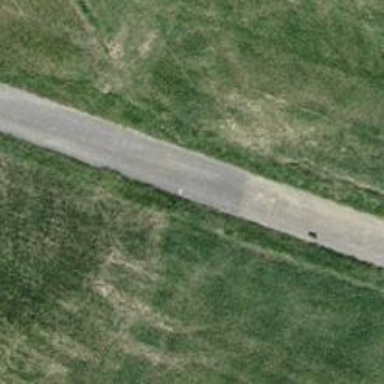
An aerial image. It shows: Paved track road with grade1 track type.